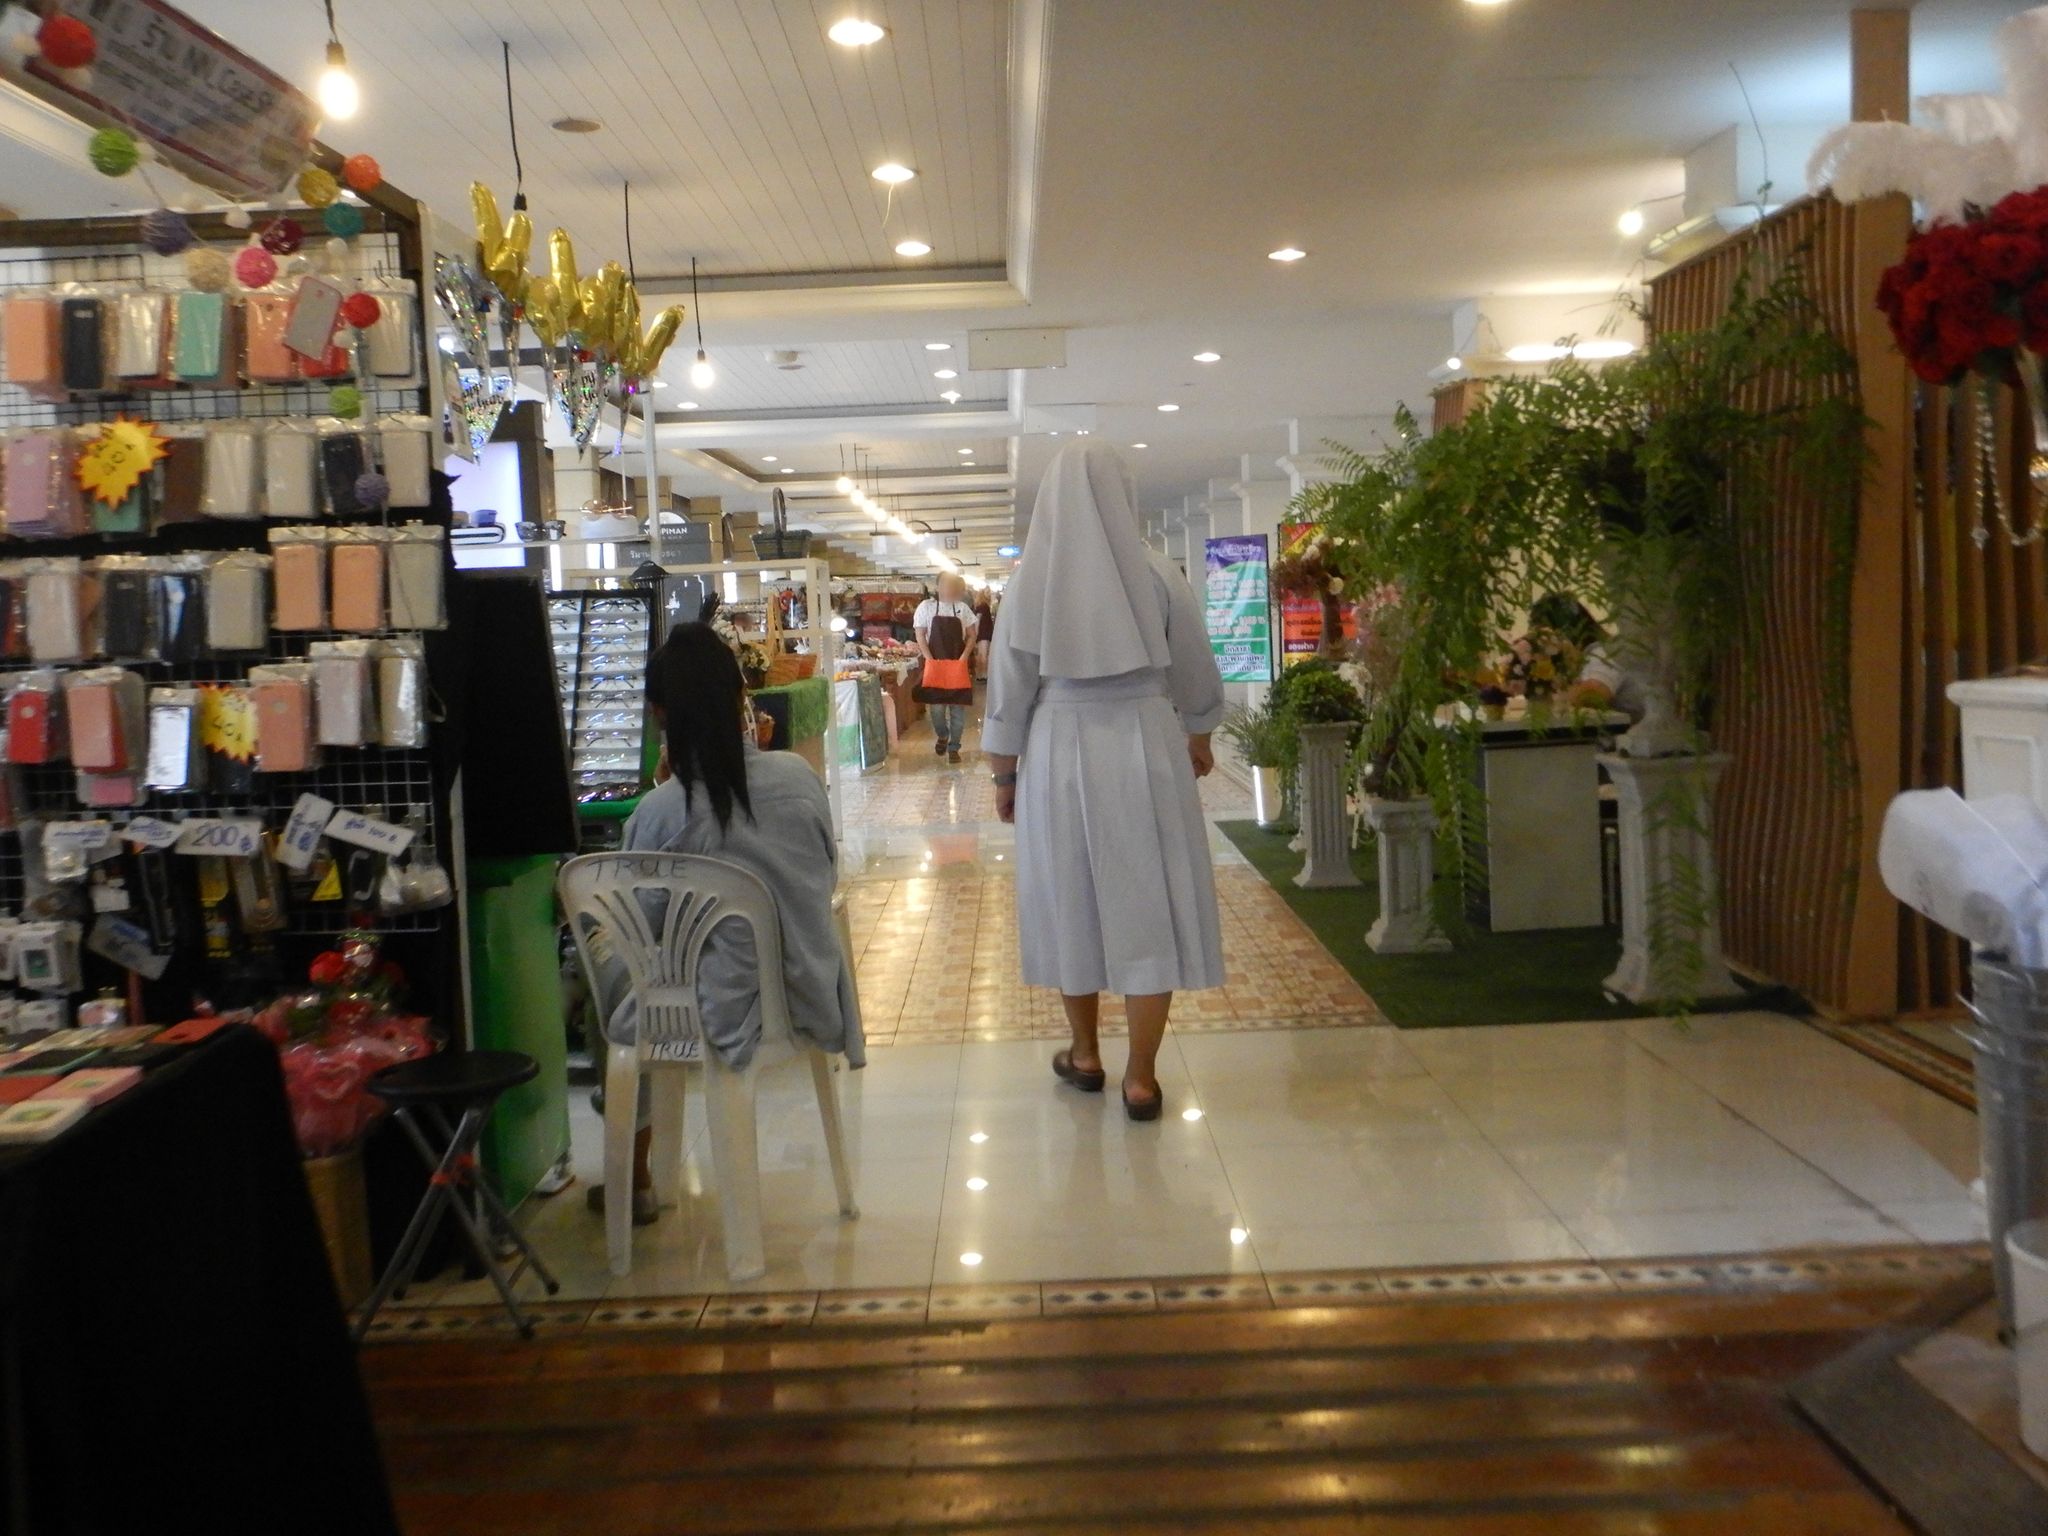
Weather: clear
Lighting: night
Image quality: slightly poor
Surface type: walking surface
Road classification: footway, tertiary
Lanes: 4
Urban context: urban centre
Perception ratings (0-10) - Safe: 2.76, Lively: 5.88, Beautiful: 1.46, Boring: 1.43, Depressing: 5.71, Wealthy: 8.71